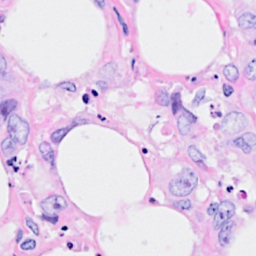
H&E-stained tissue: Breast